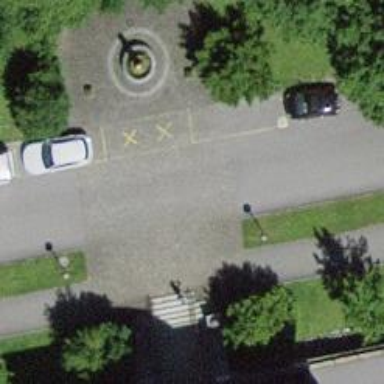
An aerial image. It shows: Fountain.